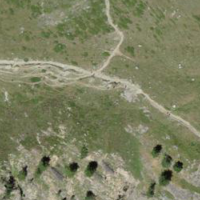
EUNIS habitat code: 26
Species observed at this site:
Oenanthe oenanthe
Pseudochorthippus parallelus
Sempervivum montanum
Calluna vulgaris
Vaccinium vitis-idaea